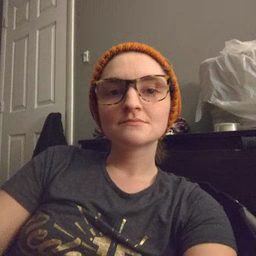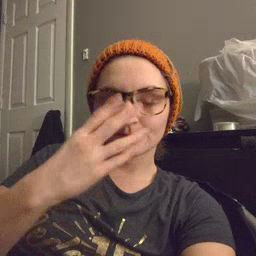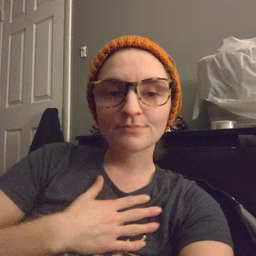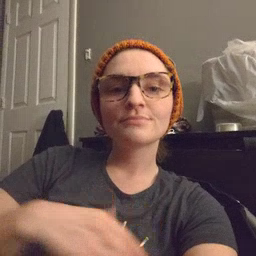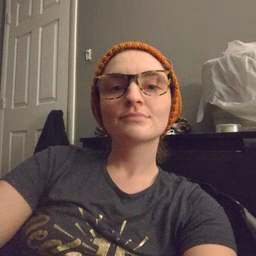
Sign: nap